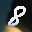
Label: 8